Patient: sex M, age 68
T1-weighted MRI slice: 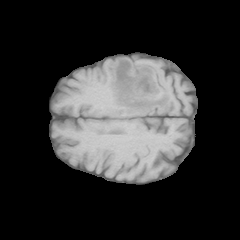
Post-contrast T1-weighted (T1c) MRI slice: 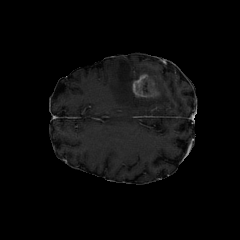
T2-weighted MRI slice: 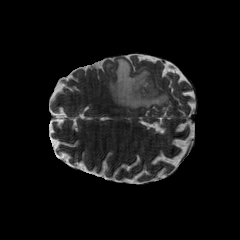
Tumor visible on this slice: yes
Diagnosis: Glioblastoma, IDH-wildtype
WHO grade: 4